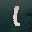
Label: 1